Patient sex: M
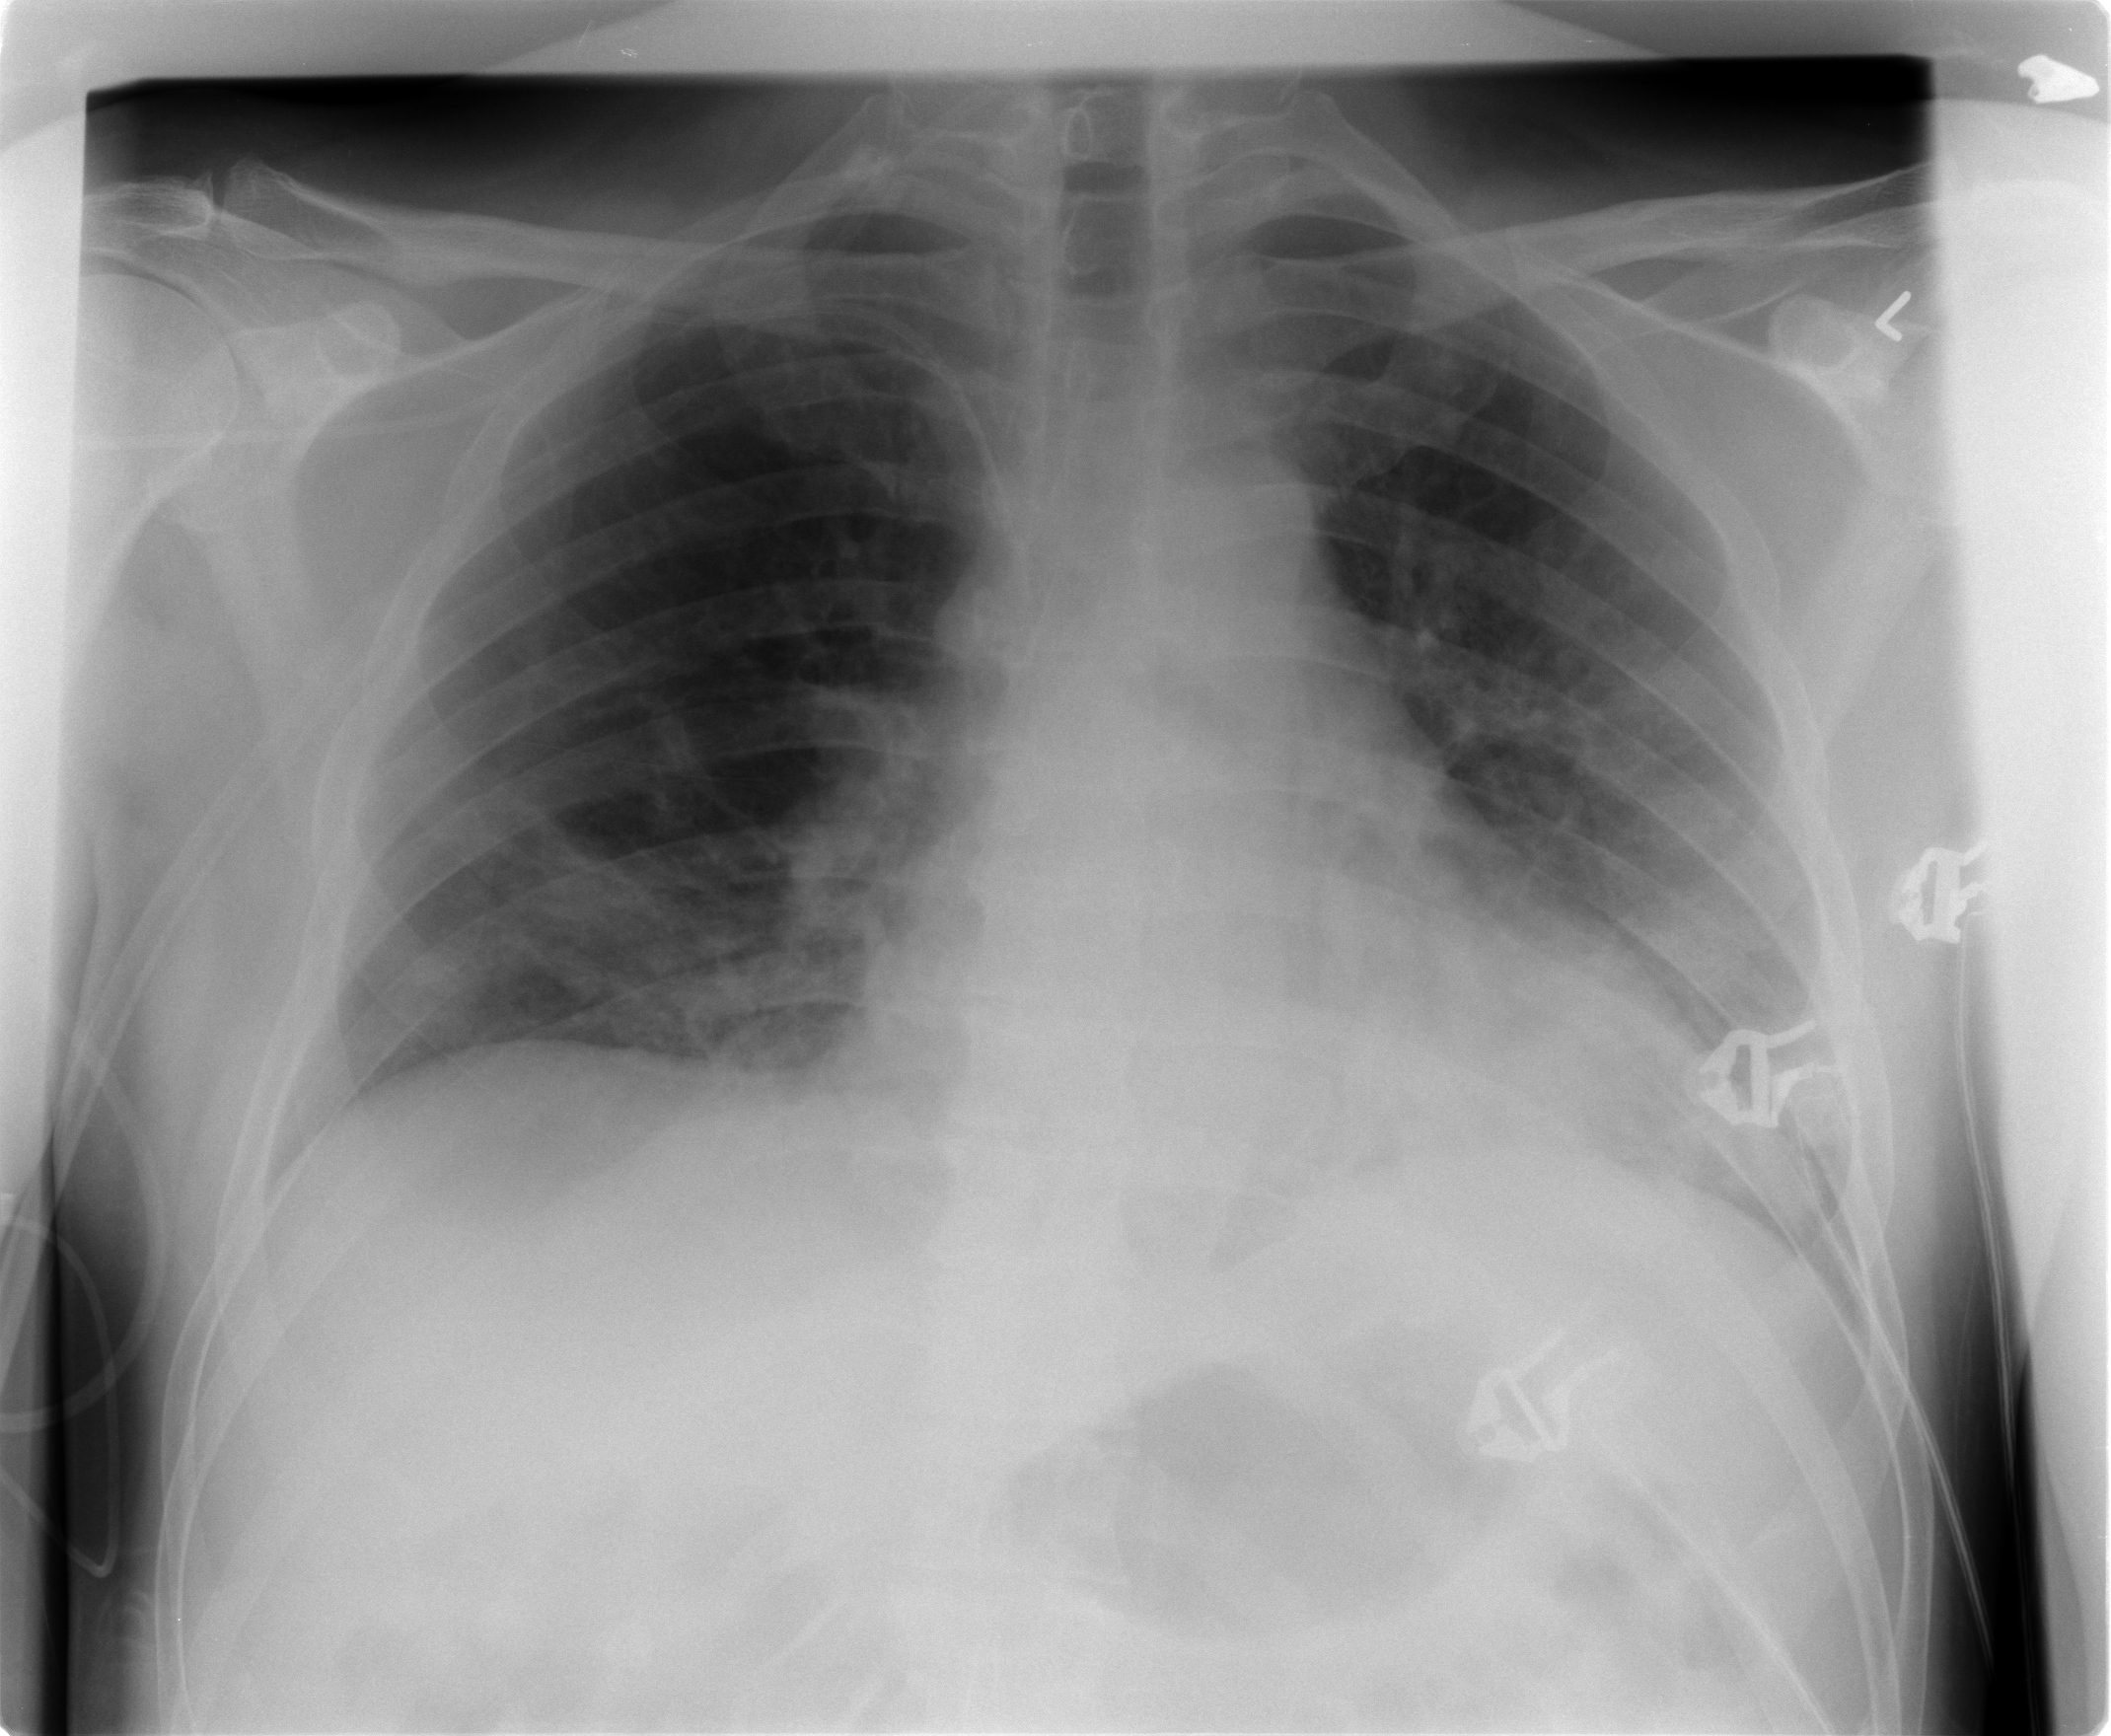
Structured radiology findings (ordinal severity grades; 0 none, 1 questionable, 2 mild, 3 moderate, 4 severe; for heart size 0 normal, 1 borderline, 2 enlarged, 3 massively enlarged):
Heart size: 0
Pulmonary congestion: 0
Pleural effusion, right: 0
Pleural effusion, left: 0
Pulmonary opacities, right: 1
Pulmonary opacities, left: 1
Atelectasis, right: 2
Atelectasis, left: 2